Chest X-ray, PA view. Patient: 45 years old, sex M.
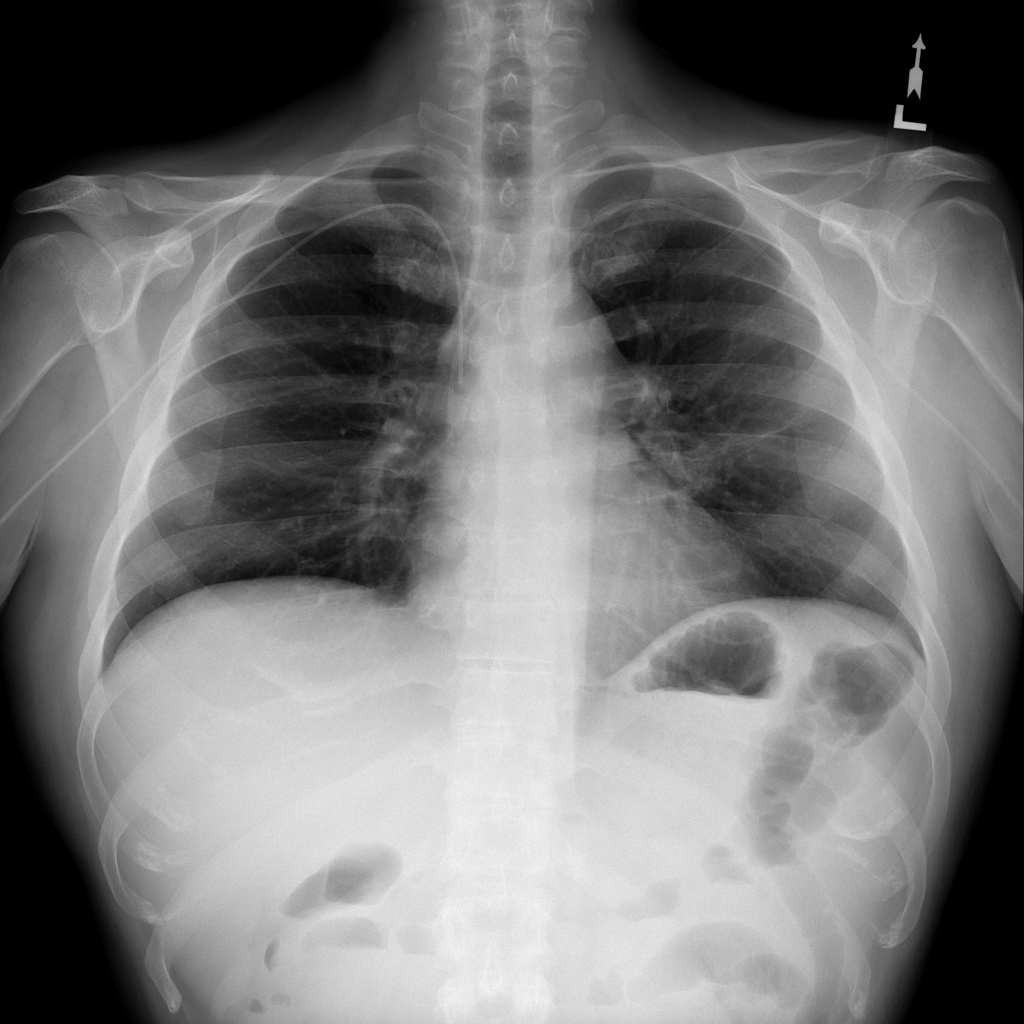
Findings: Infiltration